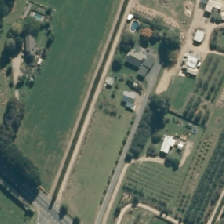
Land cover: urban_build_up